Question: I am using 'react-strap' <URL>. In the application I have a lot of cards like the print-screen below.
is that it does not look very good because as I shrink the application all the buttons do not preserve a proper position and instead of wrapping nicely they seem to have a strange position.
Below is how the card is structured:

'''
<div class="btn-toolbar">
<Row>
<Col>
<a class="btn btn-primary" role="button" href={example2}>
Project Notes
</a>
</Col>
<Col>
<a class="btn btn-primary" role="button" href={example2}>
Location Map
</a>
</Col>
{/* Other Cols... */}
</Row>
<Row style={{ marginTop: '20px' }}>
<Col>
<a class="btn btn-primary" role="button" href={example2}>
Borrow Area Info
</a>
</Col>
<Col>
<a class="btn btn-primary" role="button" href={example2}>
Solicitation
</a>
</Col>
{/* Other Cols... */}
</Row>
</div>
'''
'''
.btn-primary {
display: inline-block;
text-decoration: none;
letter-spacing: var(--mainSpacing);
color: var(--mainBlack);
background: var(--shadowGreen);
padding: 0.4rem 0.9rem;
border: 3px solid var(--shadowGreen);
transition: var(--mainTransition);
text-transform: uppercase;
cursor: pointer;
}
'''
I think the problem might be in the '.css' file. I don't have any settings in particular for that because I don't know if the card can be affected other than the one I posted above. Is the problem due to a missing grid-layout? If so How can I fix that so that the buttons can wrap nicely when I shrink/enlarge the application?
Thank you very much for pointing to the right direction.
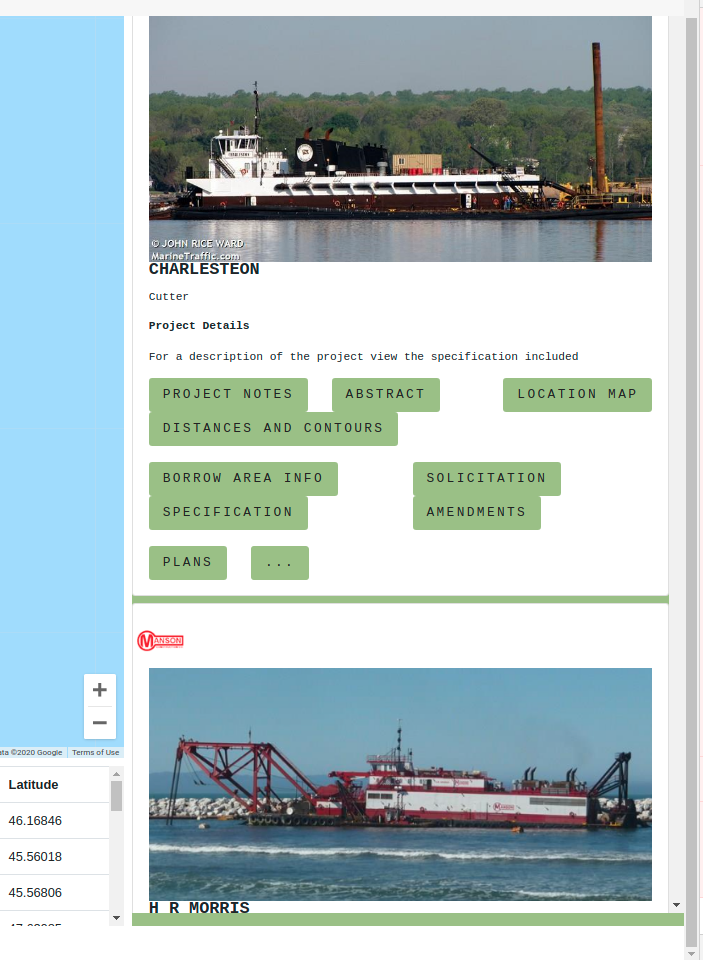
Answer: Here is an example of what i mean.
'''
.cardcontainer
{
width:100vw;
margin-bottom:20px;
}
.buttoncontainer
{
width:100vw;
}
.button
{
float:left;
width:25%;
margin-bottom:20px;
}
'''
'''
<div class="cardcontainer">
<img src="https://images.pexels.com/photos/813011/pexels-photo-813011.jpeg?auto=compress&cs=tinysrgb&dpr=1&w=500" alt="Italian Trulli">
</div>
<div class=buttoncontainer>
<div class="button">
<button type="button">Button</button>
</div>
<div class="button">
<button type="button">Button</button>
</div>
<div class="button">
<button type="button">Button</button>
</div>
<div class="button">
<button type="button">Button</button>
</div>
</div>
'''
And a fiddle
<URL>